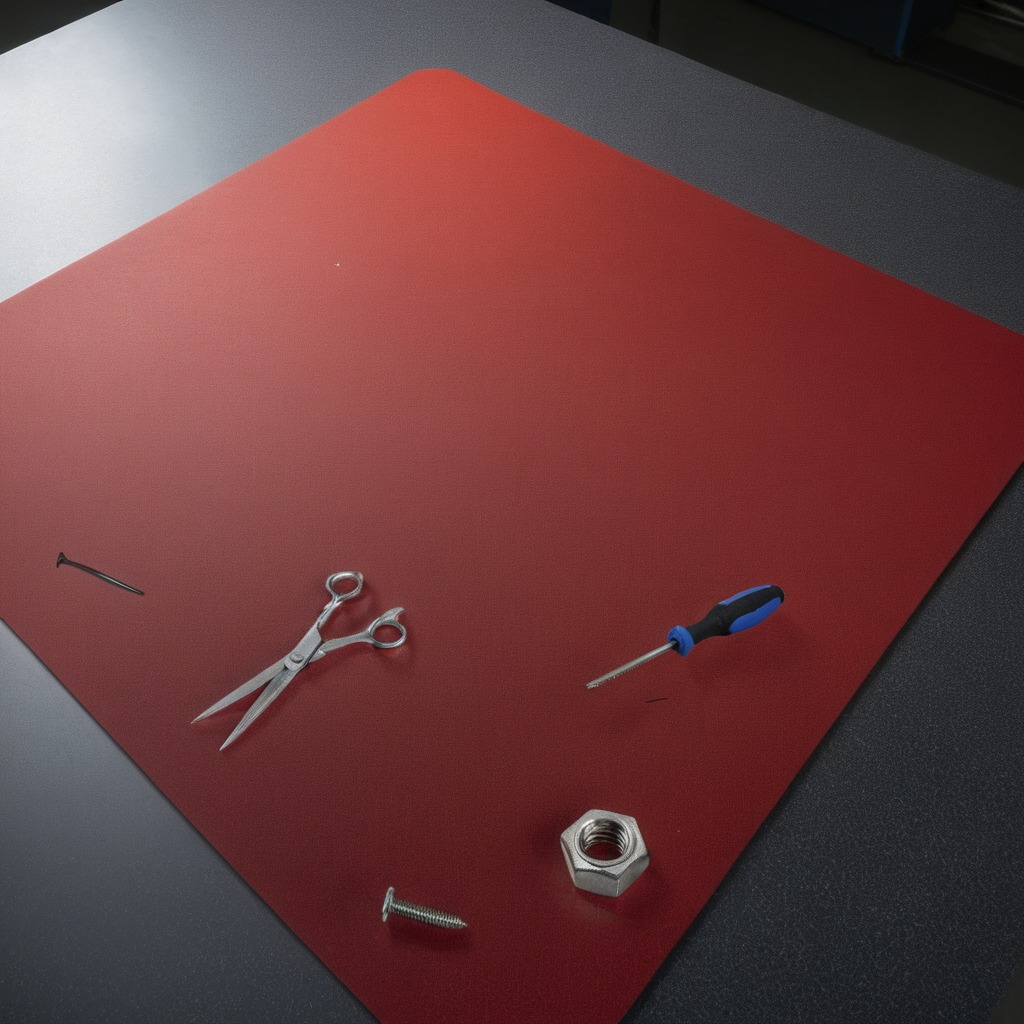
A metal machine screw, an iron nail, a screwdriver, a metal nut, and a pair of scissors are lying on a clean granite tabletop covered with a red rubber mat inside a workshop under bright overhead lighting crisp shadows high clarity worn but beneath the mat.